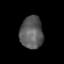
Tissue: prostate
Cell type: Fibroblasts
Senescence score: 0.7111
Nuclear area (px): 723
Mean DAPI intensity: 91.942